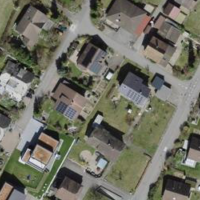
EUNIS habitat code: 54
Species observed at this site:
Geranium sanguineum